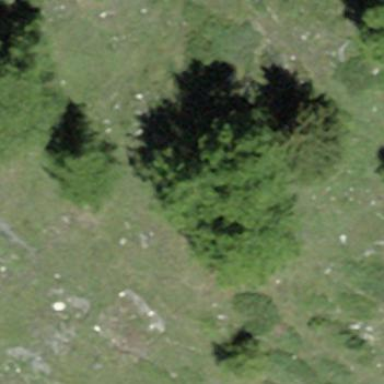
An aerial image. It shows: Forest area.